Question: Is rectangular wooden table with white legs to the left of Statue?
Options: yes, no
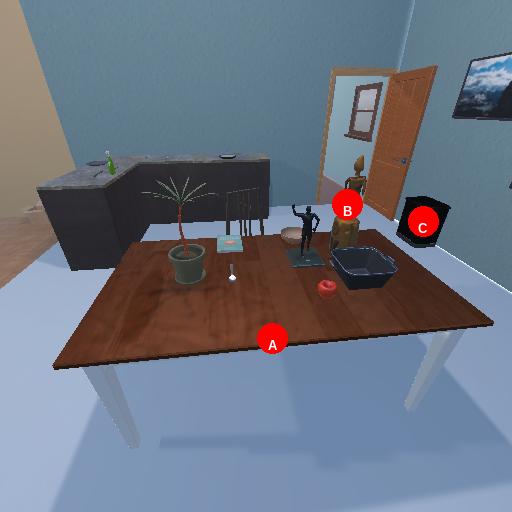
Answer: yes